Question: I want to create a layout that contains items in an unorganized positions not vertically or horizontally, i tried to use 'GridLayout' but can distribute the items as i want, this is the layout i want to build:

so, how can I build something like that?
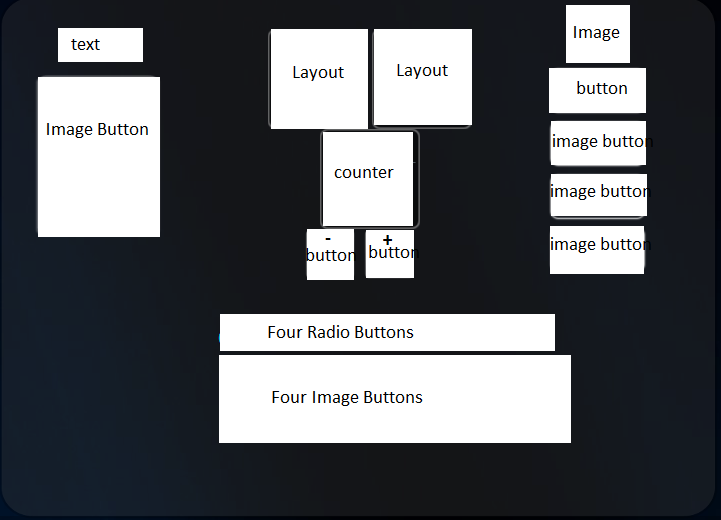
Answer: You can use nested LinearLayouts and RelativeLayouts. The image with four buttons in the top right looks like Vertical layout to me.